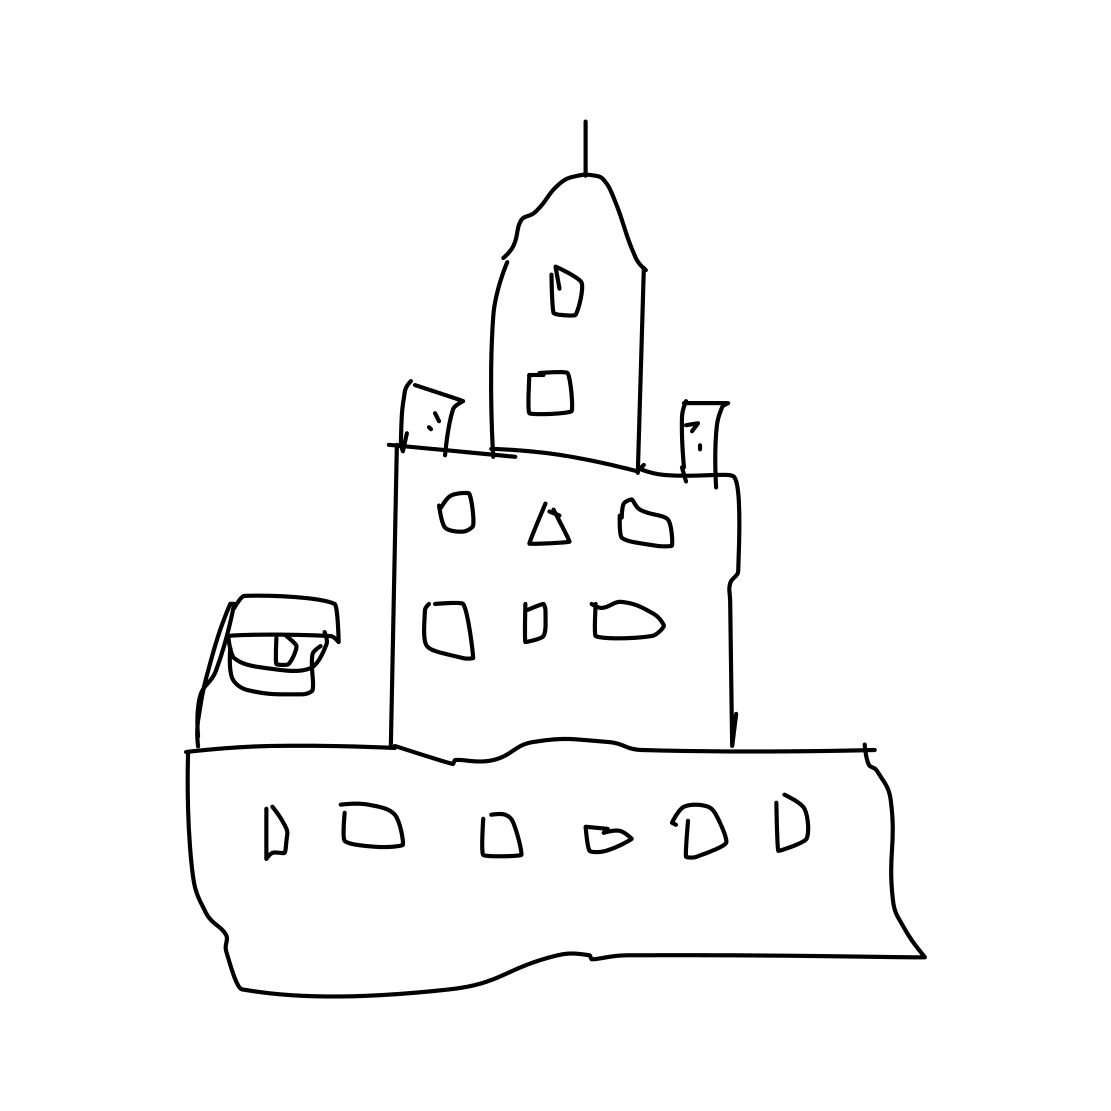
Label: skyscraper